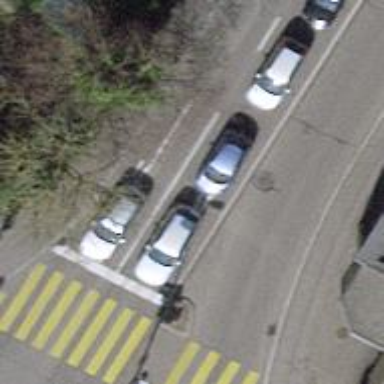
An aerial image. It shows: Road with traffic signals.